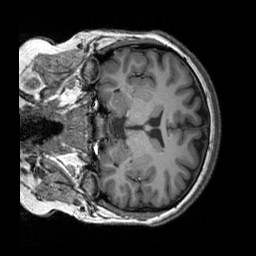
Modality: T1w
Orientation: coronal
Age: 24
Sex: female
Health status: healthy
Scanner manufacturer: siemens
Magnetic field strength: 3 T
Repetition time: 2.3 s
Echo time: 0.00303 s